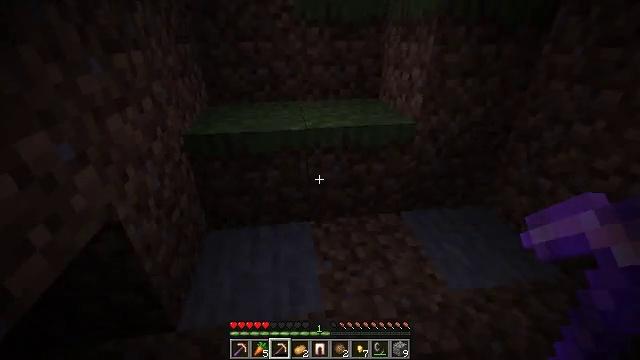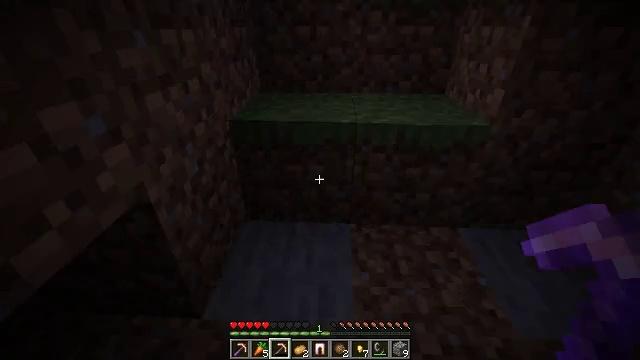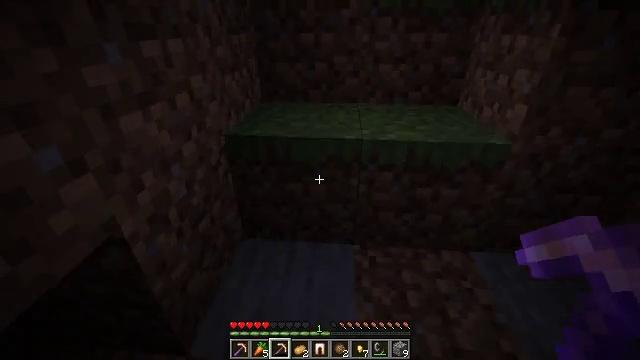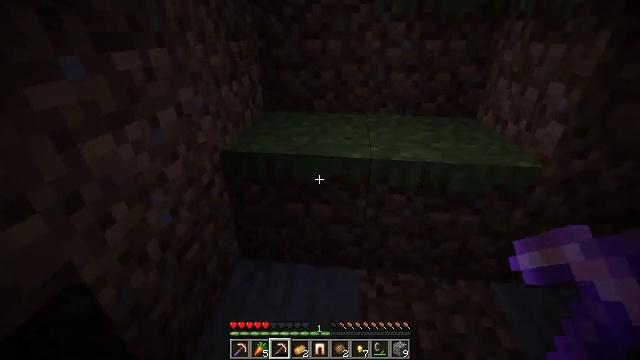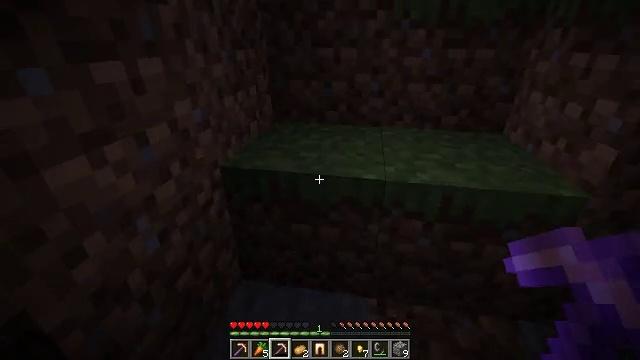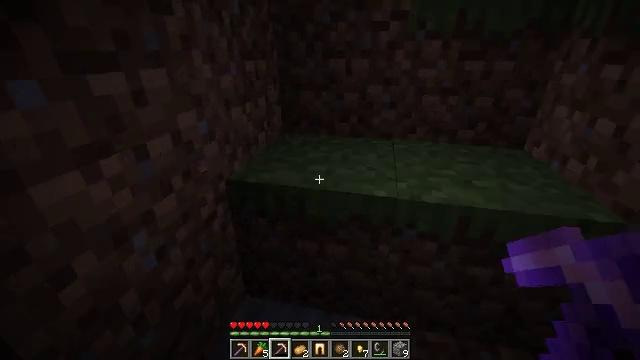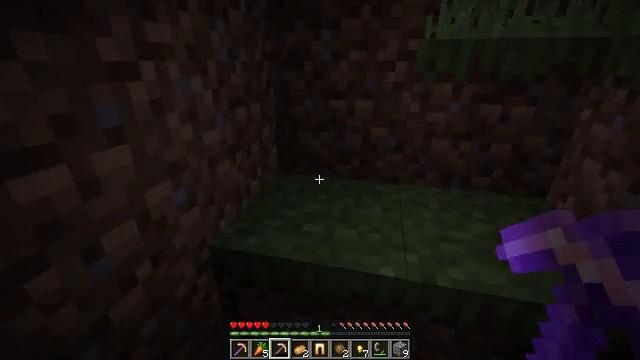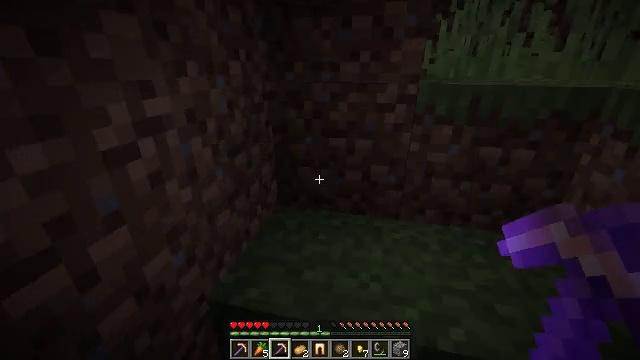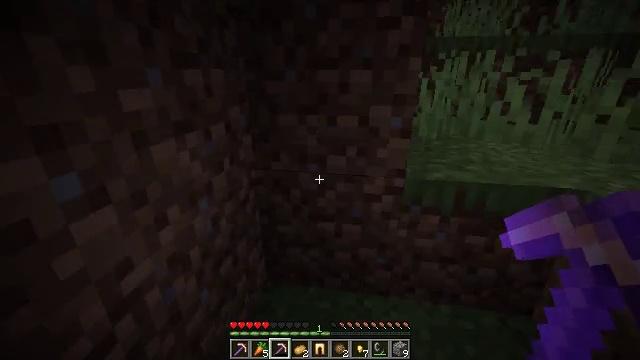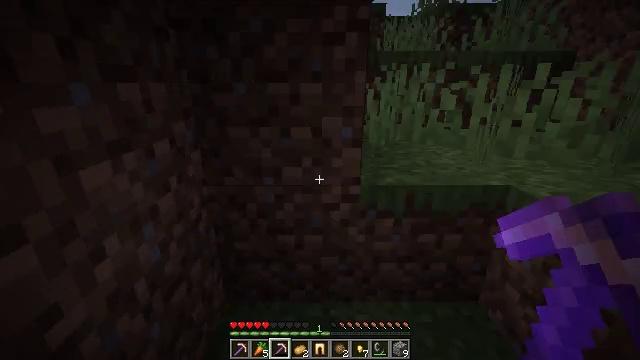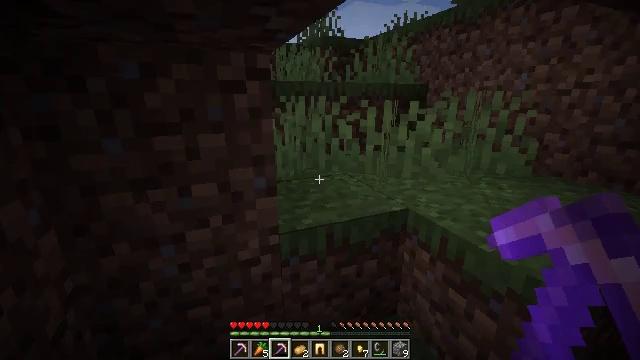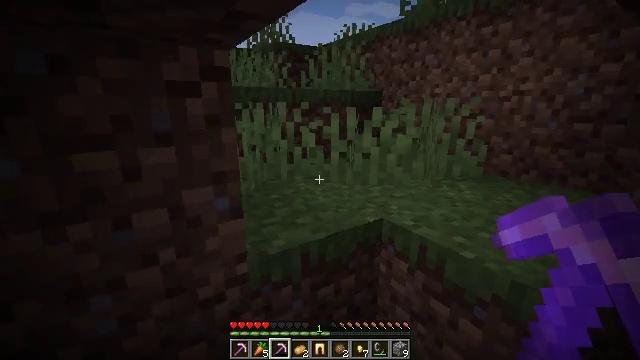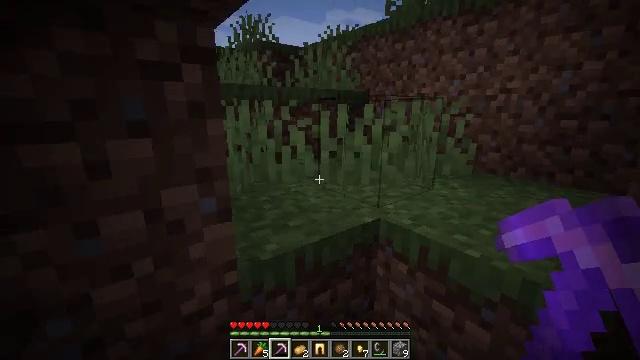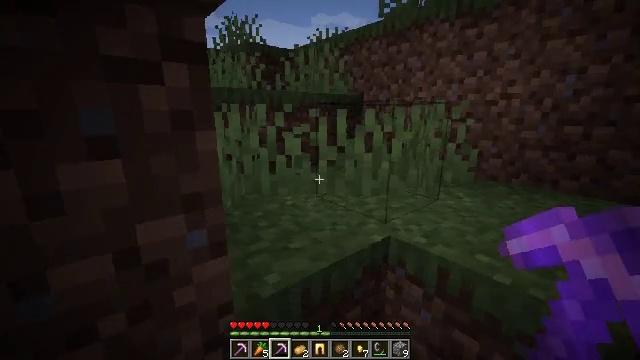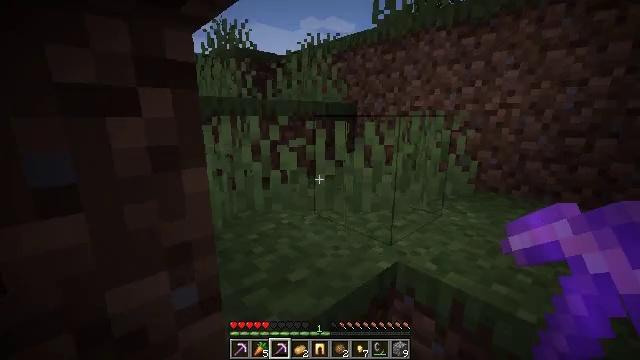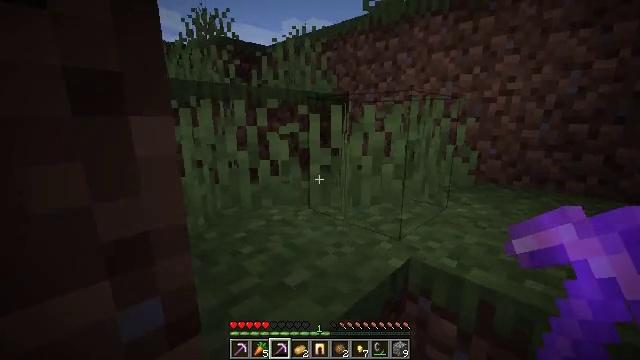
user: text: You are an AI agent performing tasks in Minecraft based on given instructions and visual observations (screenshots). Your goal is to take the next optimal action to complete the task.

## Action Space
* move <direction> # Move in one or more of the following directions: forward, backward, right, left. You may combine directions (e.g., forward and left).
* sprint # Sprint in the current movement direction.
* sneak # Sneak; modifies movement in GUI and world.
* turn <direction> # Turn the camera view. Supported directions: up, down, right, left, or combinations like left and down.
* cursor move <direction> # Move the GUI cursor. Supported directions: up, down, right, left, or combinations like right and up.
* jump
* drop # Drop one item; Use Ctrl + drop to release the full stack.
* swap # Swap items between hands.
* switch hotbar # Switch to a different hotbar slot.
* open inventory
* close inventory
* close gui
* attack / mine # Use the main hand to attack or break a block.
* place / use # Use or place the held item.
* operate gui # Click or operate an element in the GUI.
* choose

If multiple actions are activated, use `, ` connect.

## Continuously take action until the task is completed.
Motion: motion action
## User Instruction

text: Gather stripped oak wood for building.
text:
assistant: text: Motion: move forward, turn left
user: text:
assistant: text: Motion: move forward, turn left
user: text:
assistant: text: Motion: move forward, turn left
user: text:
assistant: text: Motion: move forward, turn left and up
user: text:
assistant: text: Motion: move forward, turn left and up
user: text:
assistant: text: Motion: move forward, turn up, jump
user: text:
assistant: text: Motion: move forward, jump
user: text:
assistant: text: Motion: move forward, turn right and up, jump
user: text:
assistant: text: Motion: move forward, turn right and up, jump
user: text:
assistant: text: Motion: move forward, turn right and up
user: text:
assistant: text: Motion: move forward, turn right and up
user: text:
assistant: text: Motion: move forward, turn right
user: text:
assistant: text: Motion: move forward, turn right, jump
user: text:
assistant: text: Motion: move forward, turn right, jump
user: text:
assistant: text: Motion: move forward, turn right, jump
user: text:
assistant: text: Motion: move forward, turn right, jump
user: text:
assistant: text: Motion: move forward, jump
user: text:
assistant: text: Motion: move forward, jump
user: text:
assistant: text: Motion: move forward, jump
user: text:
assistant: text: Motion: move forward, jump
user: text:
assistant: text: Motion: move forward, jump
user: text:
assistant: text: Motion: move forward, jump
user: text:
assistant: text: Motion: move forward, jump
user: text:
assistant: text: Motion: move forward, jump
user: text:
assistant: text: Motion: move forward, jump
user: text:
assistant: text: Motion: move forward, jump
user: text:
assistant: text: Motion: move forward, jump
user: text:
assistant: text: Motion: move forward, turn left, jump
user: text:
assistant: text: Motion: move forward, turn left, jump
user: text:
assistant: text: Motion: move forward, turn left, jump